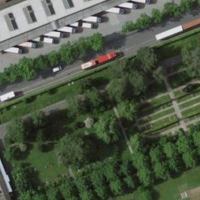
EUNIS habitat code: 53
Species observed at this site:
Harmonia quadripunctata
Symphoricarpos albus